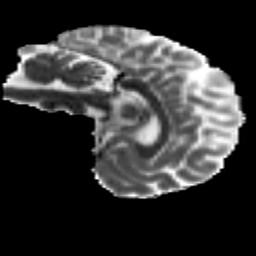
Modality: MD
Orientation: sagittal
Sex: female
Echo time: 0.114 s